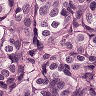
Metastatic tissue present: yes